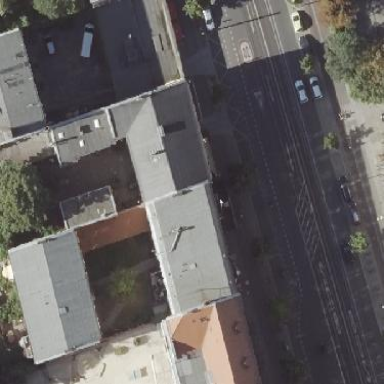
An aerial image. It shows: Building with apartments featuring unique double saltbox roof shape.